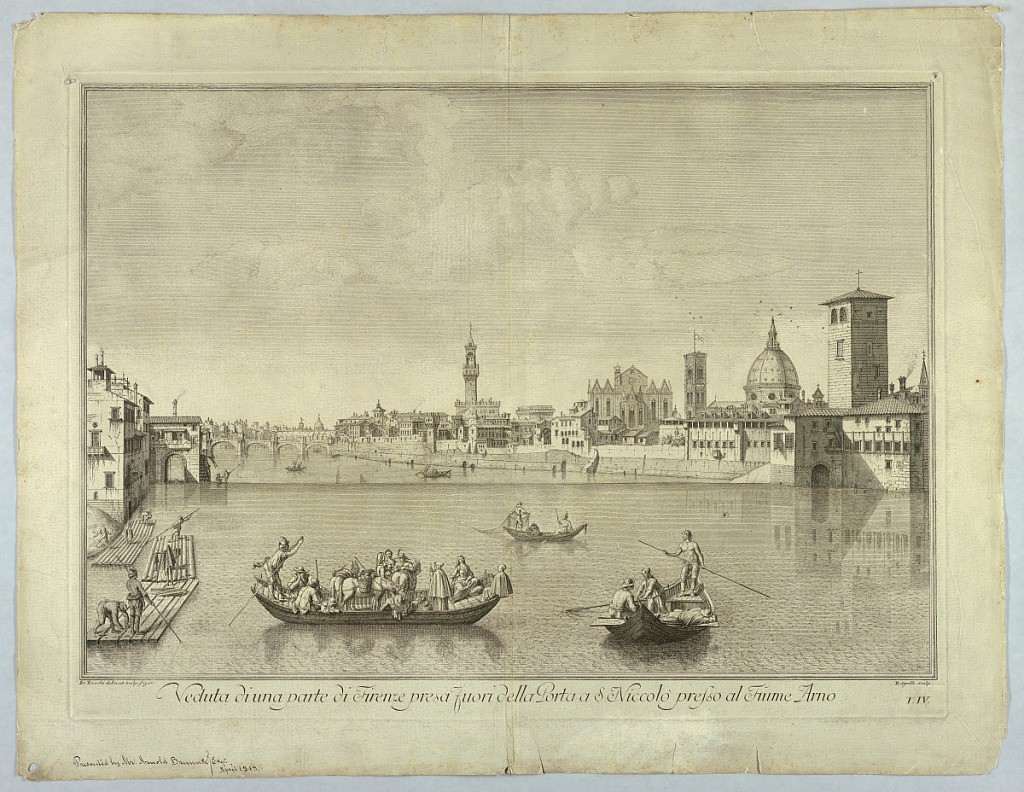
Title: View of Florence with the Cathedral, S. Croce, Palazzo Vecchio, Plate 4 from "Scelta di XXIV Vedute delle principali contrade, piazze, chiese, e palazzi della Città di Firenze"
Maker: Bernardo Sansone Sgrilli, Italian, died 1744
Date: ca. 1743
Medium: Etching on paper
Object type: Print
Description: Shown from a point southeast of Porta S. Niccolò. Bottom margin: "Io. Zocchi delin. Et sculp. Figure[as]." / "Veduta di una parte di Firenze presa fuori della Porta a S. Niccolò presso al Fiume Arno" "B. Sgrilli sculp." "T.IV."